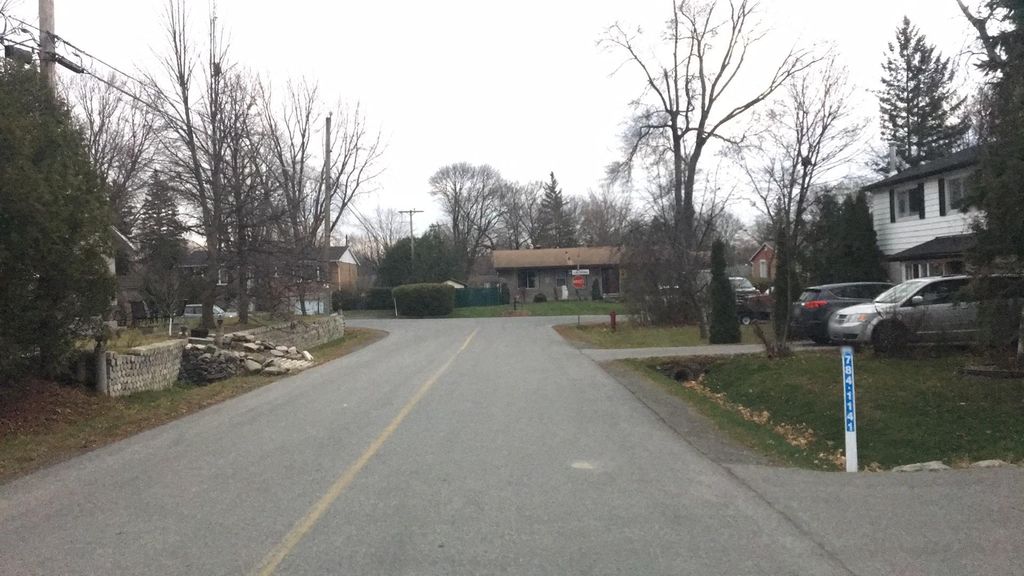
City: montreal